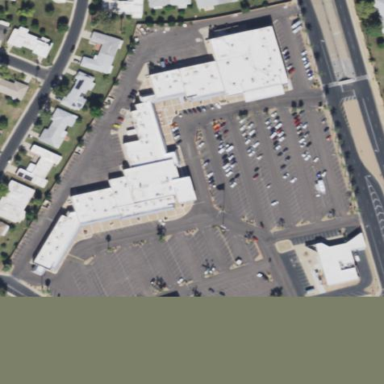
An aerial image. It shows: Retail area.